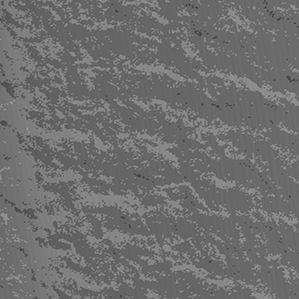
Label: frost